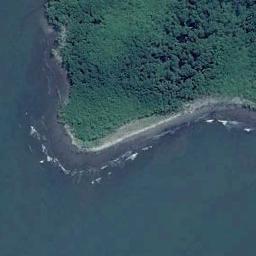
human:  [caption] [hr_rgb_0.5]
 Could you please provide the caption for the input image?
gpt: The beach lies in the trees .

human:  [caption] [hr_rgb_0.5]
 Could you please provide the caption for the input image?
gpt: The beach is irregular .

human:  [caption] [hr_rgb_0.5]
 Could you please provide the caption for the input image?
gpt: The type of beach is rocky coast and the beach has a headland, And dense green plants are on the beach .

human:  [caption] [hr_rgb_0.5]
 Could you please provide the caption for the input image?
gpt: Wavy forest and turquoise waters .

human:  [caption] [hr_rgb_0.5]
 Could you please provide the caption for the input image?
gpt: The grass is beside the beach .